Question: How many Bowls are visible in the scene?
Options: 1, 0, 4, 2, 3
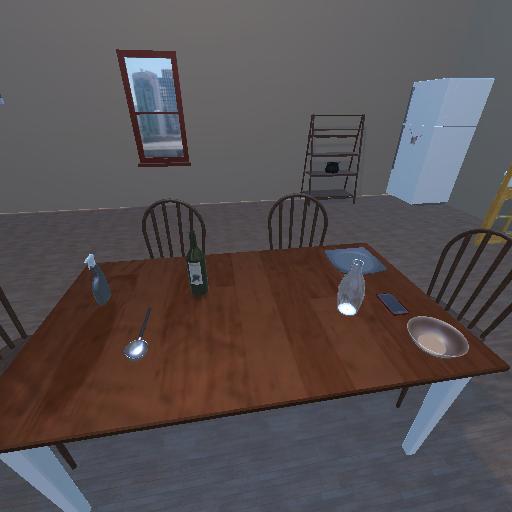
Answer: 1